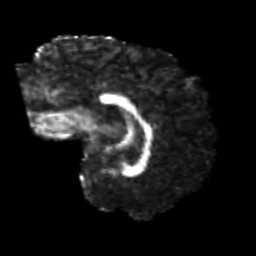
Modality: FA
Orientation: sagittal
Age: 26
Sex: male
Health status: healthy
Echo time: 0.074 s